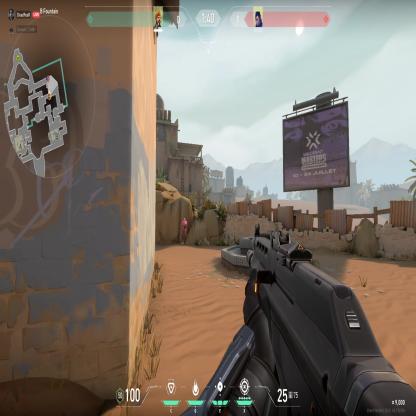
Label: enemy